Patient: sex M, age 57
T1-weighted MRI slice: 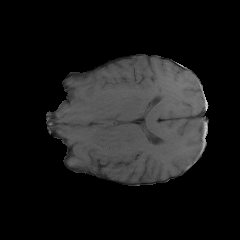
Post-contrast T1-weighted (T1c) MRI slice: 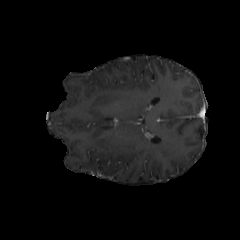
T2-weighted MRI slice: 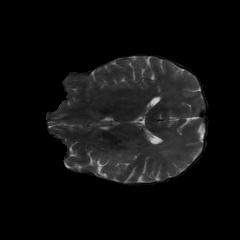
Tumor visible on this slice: yes
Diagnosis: Glioblastoma, IDH-wildtype
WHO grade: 4